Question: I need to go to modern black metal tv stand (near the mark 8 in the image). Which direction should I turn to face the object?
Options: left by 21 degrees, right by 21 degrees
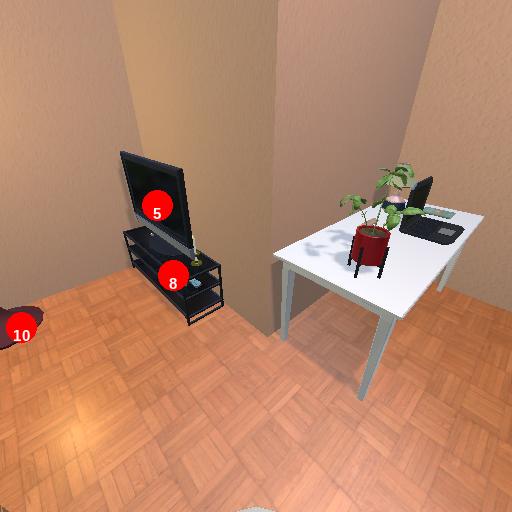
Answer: left by 21 degrees